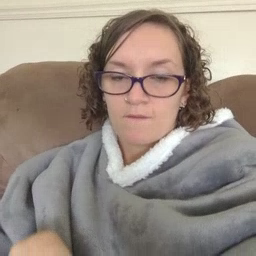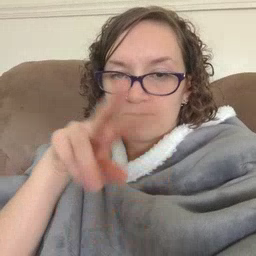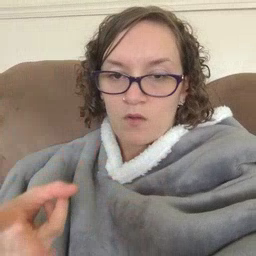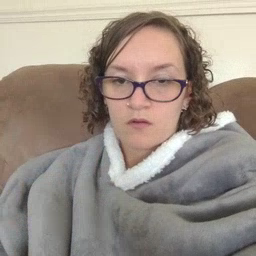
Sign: fall